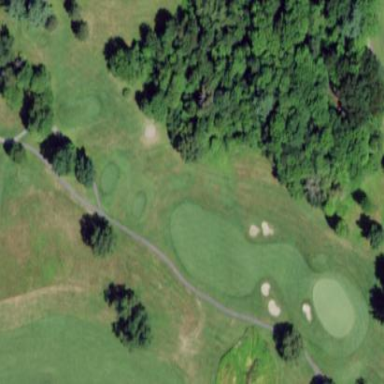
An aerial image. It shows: Golf pitch.